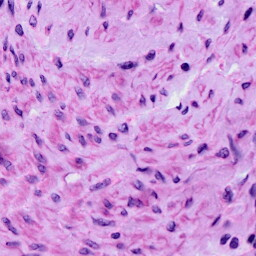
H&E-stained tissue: Cervix